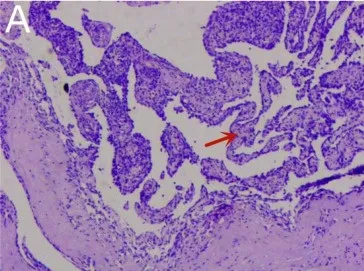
Histopathology confirmed that the tumor was a primary cardiac angiosarcoma (A).
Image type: pathology (h&e)